Question: I tried a lot in my simple UITableViewCell-Layout to solve autolayout constraint errors, but now got stuck on it. The TableView is rendered well as expected, but the warnings are annoying and i don't like it to run a layout with errors even if it is looking nice.
I removed the labels step by step to see if the constraint errors would go away then. Having only the image at the left and the most top label right to the image is playing nice without constraint errors. But at least i add the second label and give it the same position like the "just now"-label, the errors occur again.
Below i will list the constraints and then the error message from the console:

The constraint errors list the following elements:
'''
(
"<NSLayoutConstraint:0x7fe004aa9010 V:|-(15)-[UILabel:0x7fe004aa83d0'Sunday, March 29, 2015 at...'] (Names: '|':UITableViewCellContentView:0x7fe004aa7bc0 )>",
"<NSLayoutConstraint:0x7fe004aa9150 V:[UILabel:0x7fe004aa83d0'Sunday, March 29, 2015 at...']-(5)-[UILabel:0x7fe004aa8090'Name']>",
"<NSLayoutConstraint:0x7fe004aa9240 V:[UILabel:0x7fe004aa8090'Name']-(5)-[UILabel:0x7fe004aa8920'lorem ipsum blaa foo bar']>",
"<NSLayoutConstraint:0x7fe004aa92e0 V:[UILabel:0x7fe004aa8920'lorem ipsum blaa foo bar']-(33)-| (Names: '|':UITableViewCellContentView:0x7fe004aa7bc0 )>",
"<NSLayoutConstraint:0x7fe004ab09c0 'UIView-Encapsulated-Layout-Height' V:[UITableViewCellContentView:0x7fe004aa7bc0(0)]>"
)
'''
In my opinion there is no constraint doubled and each one has its own meaning. Can someone clarify it to me?
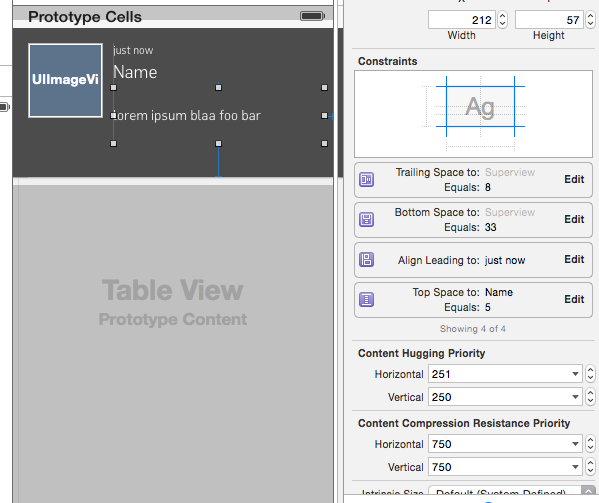
Answer: Finally got it. The Constraints were right. But in my UITableViewCell-Subclass i overwrote layoutSubViews in that way:
'''
- (void)layoutSubviews
{
[super layoutSubviews];
[self.contentView setNeedsLayout];
[self.contentView layoutIfNeeded];
self.textData.preferredMaxLayoutWidth = CGRectGetWidth(self.textData.frame);
}
'''
To remove that code fixed the constraint-warnings. Also, a flicker-effect which occured when display the Table for the first time, also got away :)